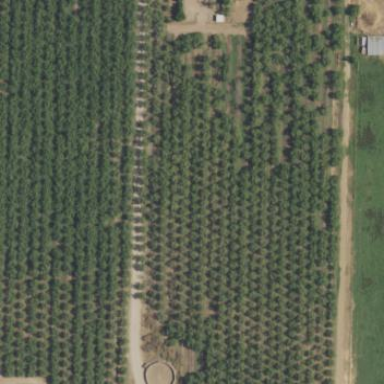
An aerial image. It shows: Almond orchard with rows of almond trees.